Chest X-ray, PA view. Patient: 59 years old, sex M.
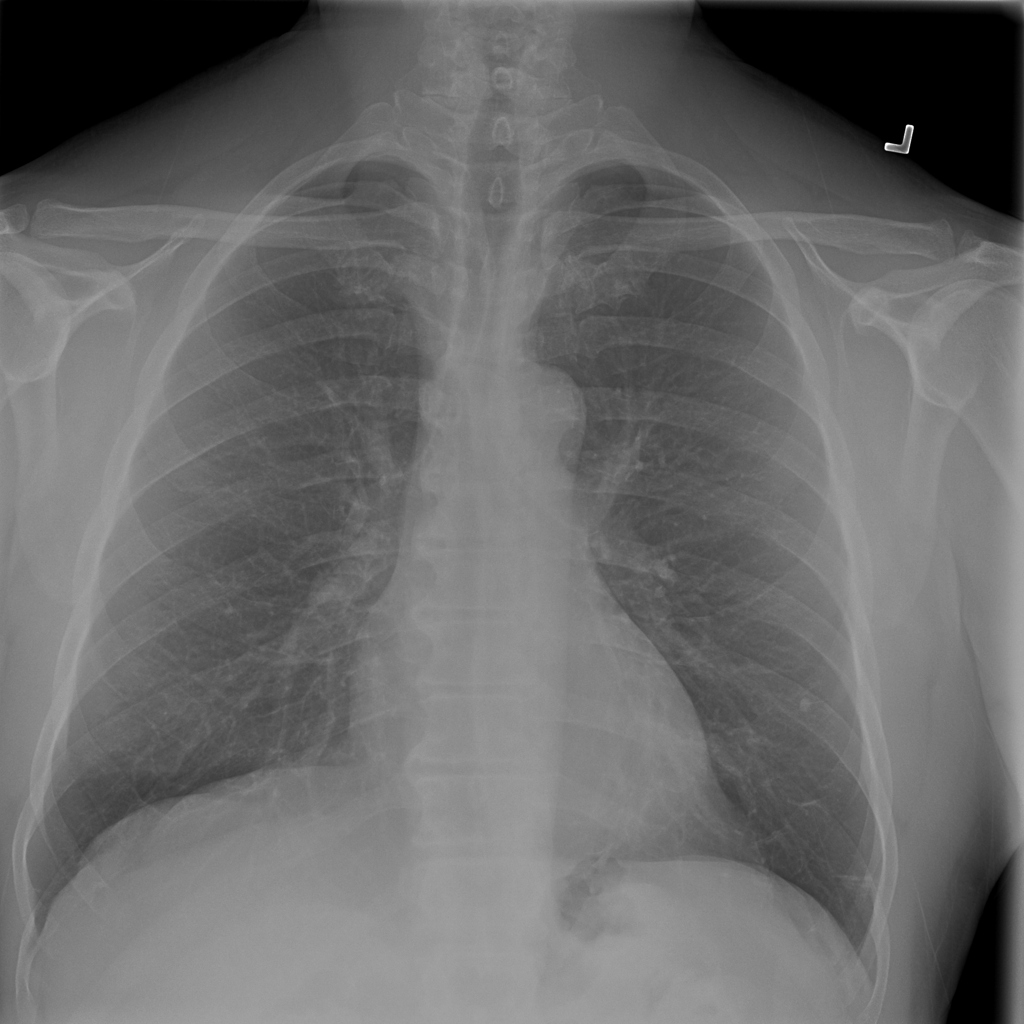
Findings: No Finding